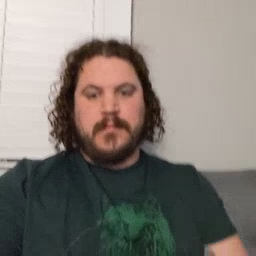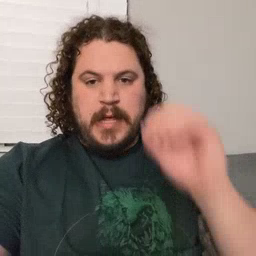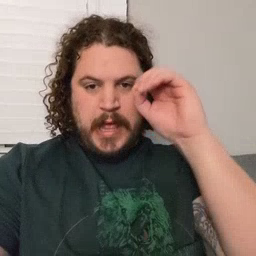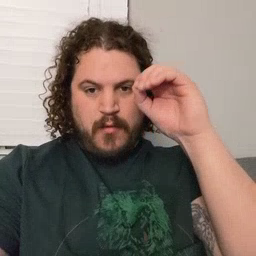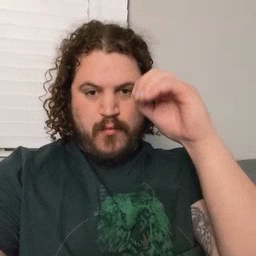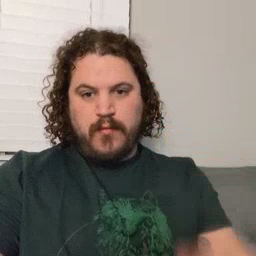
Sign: owl